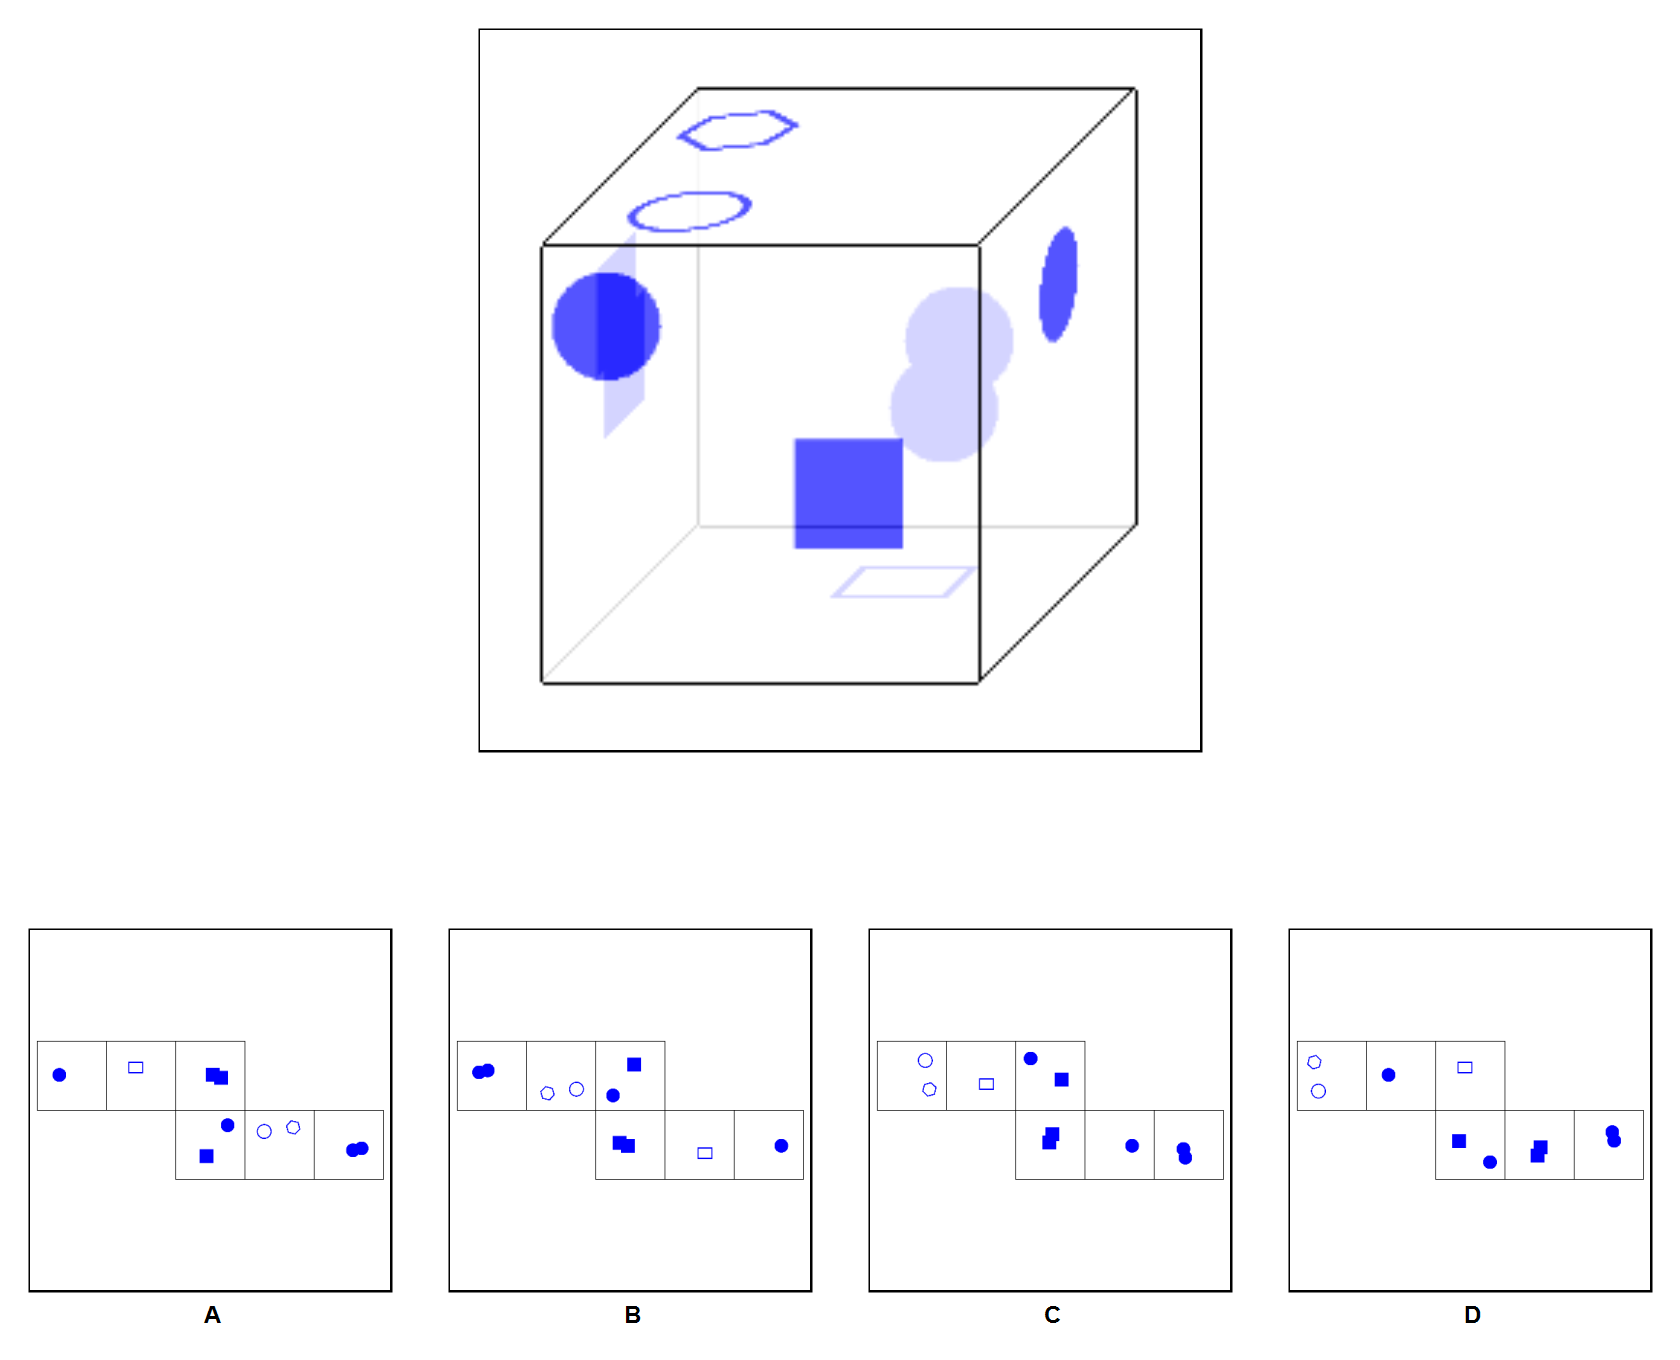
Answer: C